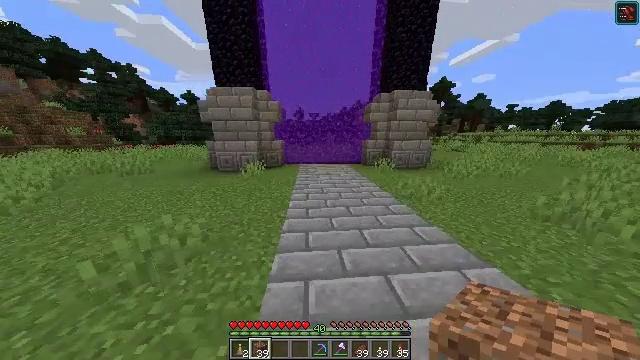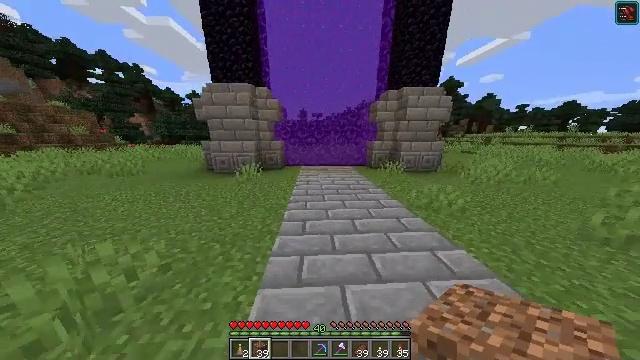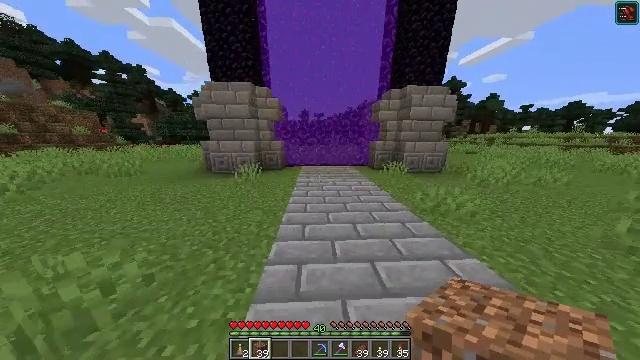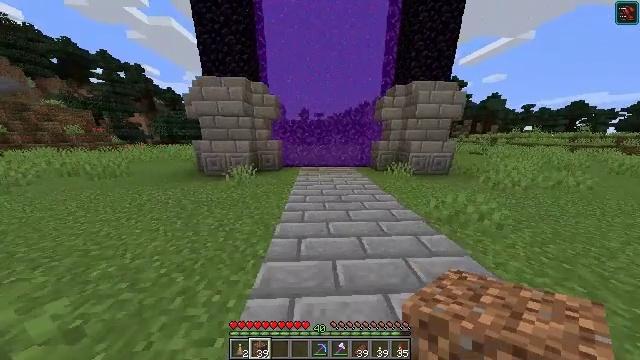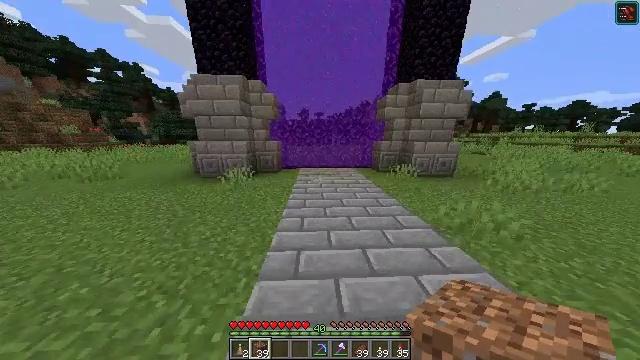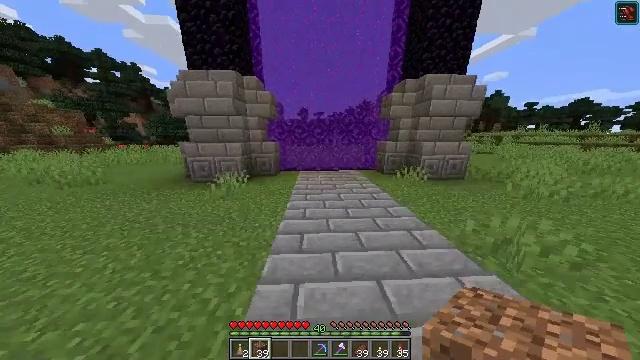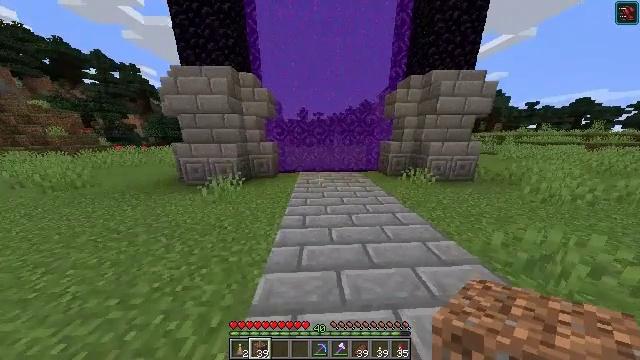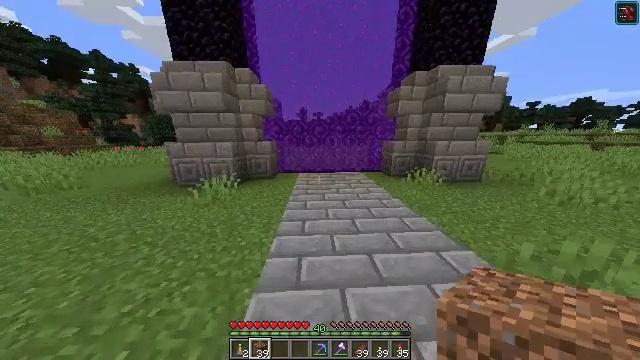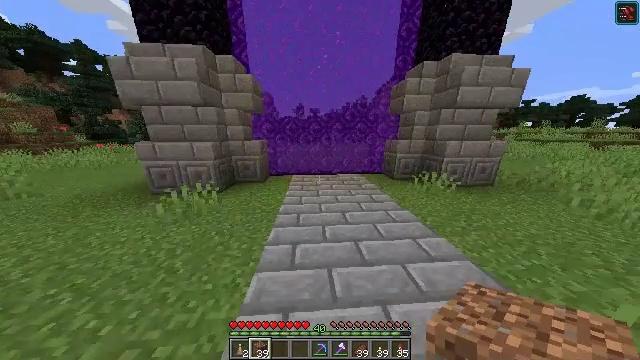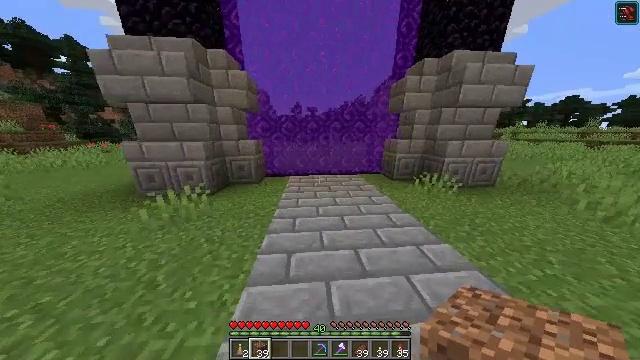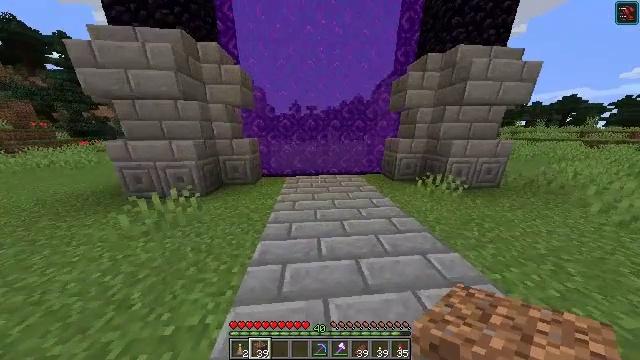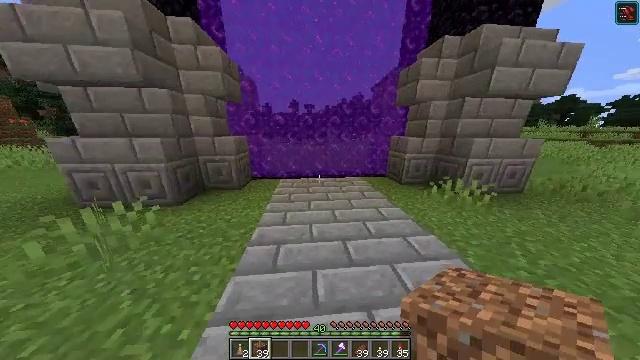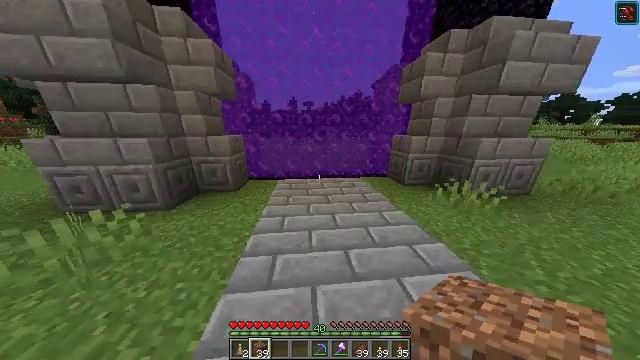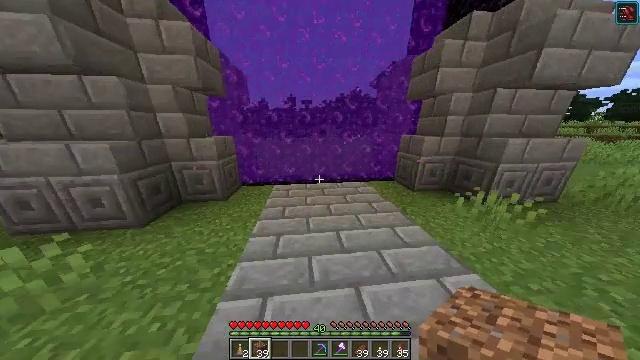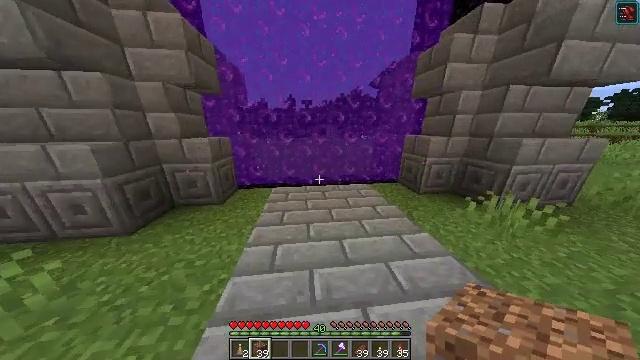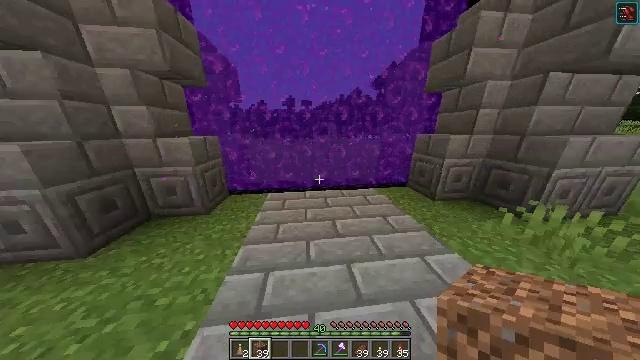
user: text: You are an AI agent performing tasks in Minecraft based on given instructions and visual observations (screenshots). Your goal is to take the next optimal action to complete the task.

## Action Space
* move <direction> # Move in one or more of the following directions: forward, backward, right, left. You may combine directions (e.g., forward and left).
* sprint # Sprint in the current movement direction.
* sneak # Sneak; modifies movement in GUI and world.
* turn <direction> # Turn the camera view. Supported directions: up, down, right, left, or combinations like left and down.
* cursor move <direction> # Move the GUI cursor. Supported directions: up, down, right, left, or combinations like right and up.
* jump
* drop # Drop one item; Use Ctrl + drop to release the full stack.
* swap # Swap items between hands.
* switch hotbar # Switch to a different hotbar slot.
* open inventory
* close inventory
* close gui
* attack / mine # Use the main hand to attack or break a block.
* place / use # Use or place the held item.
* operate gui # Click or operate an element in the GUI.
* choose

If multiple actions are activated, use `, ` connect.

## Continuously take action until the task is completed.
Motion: motion action
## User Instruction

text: Drop a potato.
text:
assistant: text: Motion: move forward, turn left
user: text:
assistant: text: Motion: move forward
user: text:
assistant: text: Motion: move forward
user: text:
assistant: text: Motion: move forward
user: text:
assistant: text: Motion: move forward
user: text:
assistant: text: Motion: move forward
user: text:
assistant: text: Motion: move forward
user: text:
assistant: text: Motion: move forward, turn right
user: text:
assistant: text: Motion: move forward
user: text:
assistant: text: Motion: move forward
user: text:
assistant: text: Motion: move forward
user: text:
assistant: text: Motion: move forward
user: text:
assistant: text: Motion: move forward
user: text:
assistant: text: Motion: move forward
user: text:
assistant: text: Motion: move forward
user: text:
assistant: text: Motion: move forward
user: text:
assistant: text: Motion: move forward, turn left
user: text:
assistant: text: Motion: move forward
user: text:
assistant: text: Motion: move forward
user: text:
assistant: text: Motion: move forward, turn down
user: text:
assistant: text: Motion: move forward, turn right and down
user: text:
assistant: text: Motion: move forward, turn right
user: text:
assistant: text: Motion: move forward
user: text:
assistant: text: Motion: move forward
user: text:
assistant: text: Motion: turn left and down
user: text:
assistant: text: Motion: no_op
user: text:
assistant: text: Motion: no_op
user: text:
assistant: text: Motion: no_op
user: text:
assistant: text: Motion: no_op
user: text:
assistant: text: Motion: no_op